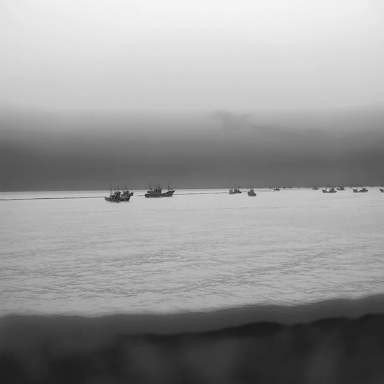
There are 11 objects shown in the infrared image, including ten bulk_carriers, and a sailboat.